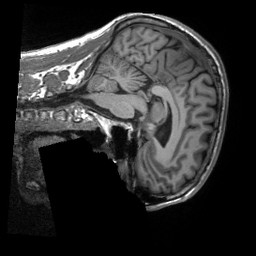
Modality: T1w
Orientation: sagittal
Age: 37
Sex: male
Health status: healthy
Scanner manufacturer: siemens
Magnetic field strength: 3 T
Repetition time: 2.3 s
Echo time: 0.00229 s